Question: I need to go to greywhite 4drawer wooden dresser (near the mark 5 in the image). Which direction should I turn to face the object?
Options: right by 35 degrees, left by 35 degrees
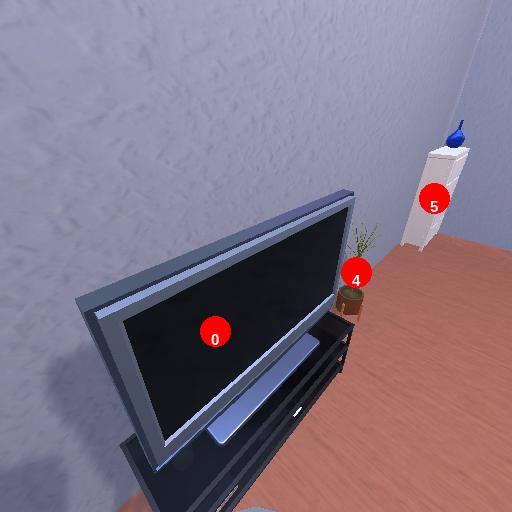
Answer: right by 35 degrees